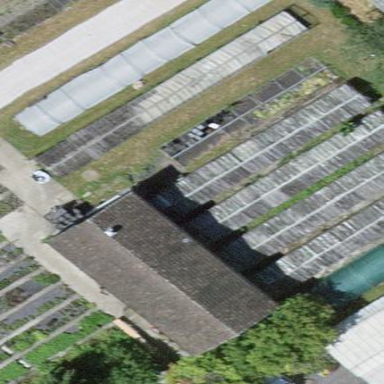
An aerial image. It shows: Greenhouse.